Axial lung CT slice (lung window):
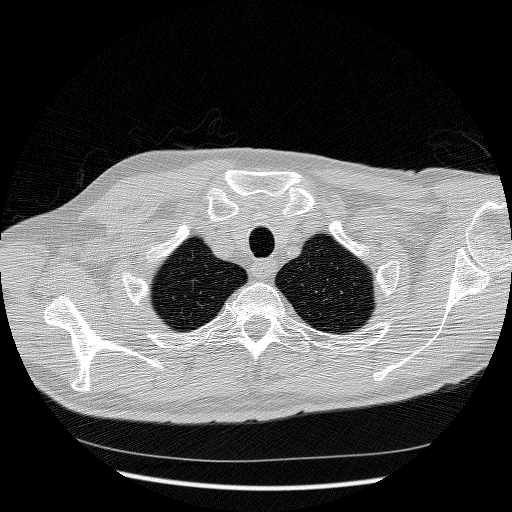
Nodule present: no